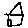
Label: house